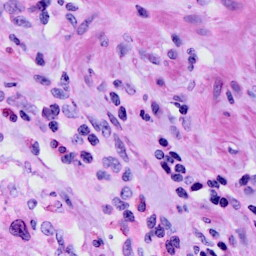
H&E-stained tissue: Cervix